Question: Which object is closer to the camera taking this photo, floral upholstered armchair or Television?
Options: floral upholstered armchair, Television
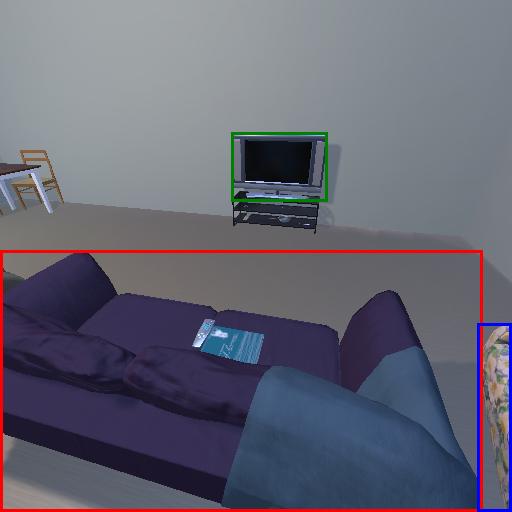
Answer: floral upholstered armchair